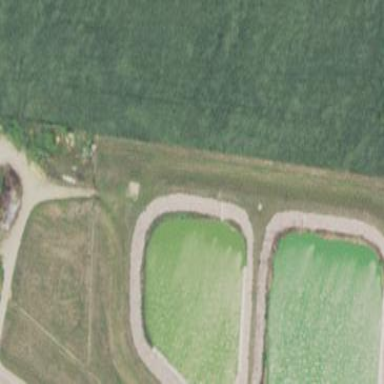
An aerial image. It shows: Reservoir of sewage water in natural setting.